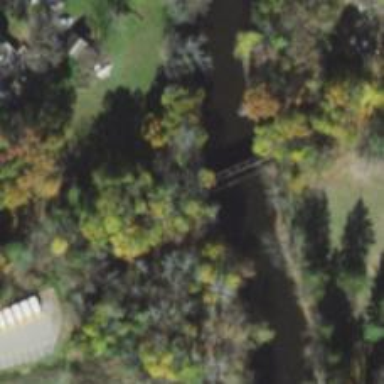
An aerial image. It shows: Abandoned railway bridge.